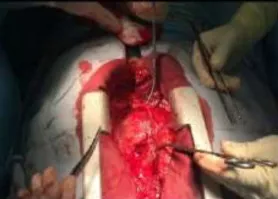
A, Macroscopy of the tissue during surgery.
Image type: medical_photograph (other_medical_photograph)